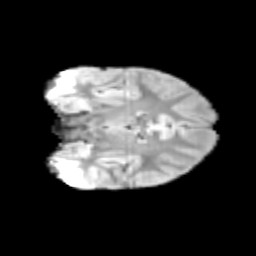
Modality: T2w
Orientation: coronal
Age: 10
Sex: male
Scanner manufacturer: siemens
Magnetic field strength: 3 T
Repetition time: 3.8 s
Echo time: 0.07 s